Question: We are working at training some of our Flash animators in Expression Blend.
One thing that has caught them up is that there is no way to rename a ControlTemplate from the UI once you have created it--I only see how to do it in code and XML freaks them out.
Here is a screenshot:

Once you go past this screen, the name you choose can't seem to be changed in Blend's UI.
We are using the <URL> preview, but I can't see how to do it in the copy of Blend that comes with VS 2012 or Blend 4 either.
Does anyone know if it's possible? If not, are there any cool extensions out there for Blend?
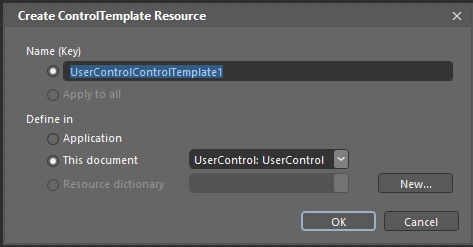
Answer: Have a look on the Resources tab. It will list all resources in scope of the currently open document and you can rename from there.
Either right-click > edit, or double click the name of the resource.